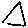
Label: triangle